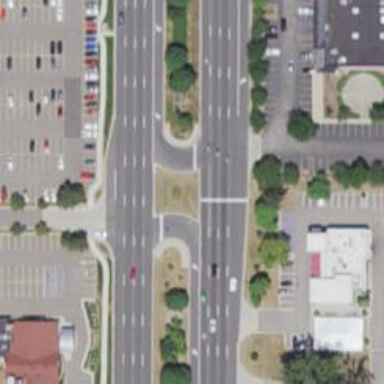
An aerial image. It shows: Asphalt road with primary link designation.